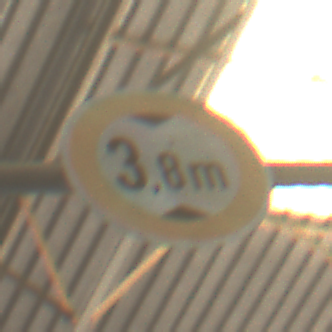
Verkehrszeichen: TatsaechlicheHoehe
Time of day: Midday
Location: Indoor (Urban)
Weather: NotSpecified
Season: NotSpecified
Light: Natural